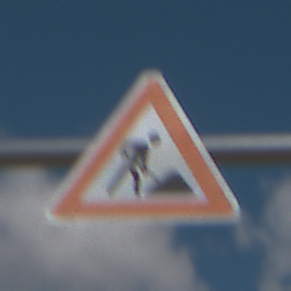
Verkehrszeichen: Arbeitsstelle
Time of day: Midday
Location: Outdoor (Nature)
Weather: PartlyCloudy
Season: NotSpecified
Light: Natural